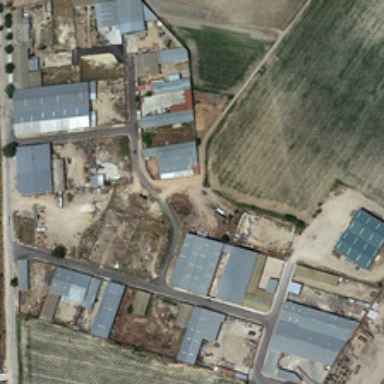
Some buildings and farmlands are in an industrial area .